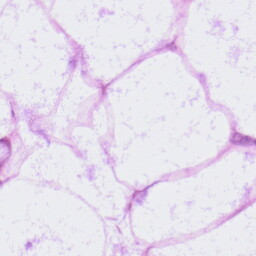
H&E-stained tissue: LymphNode